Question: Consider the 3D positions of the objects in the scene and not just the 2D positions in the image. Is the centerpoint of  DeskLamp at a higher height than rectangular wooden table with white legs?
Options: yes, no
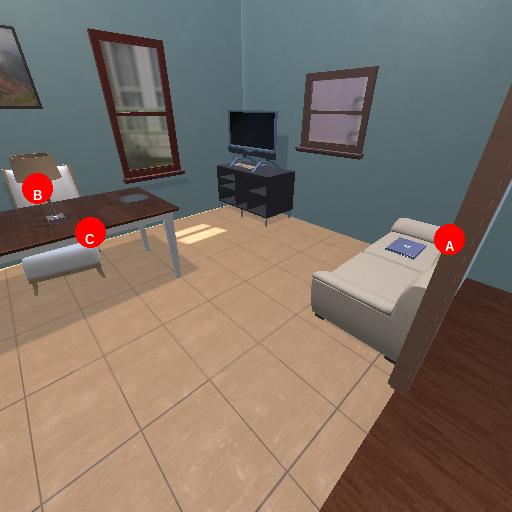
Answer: yes